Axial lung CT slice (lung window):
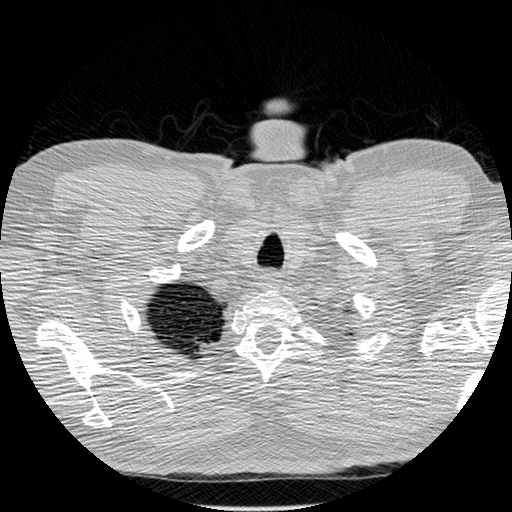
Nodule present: no